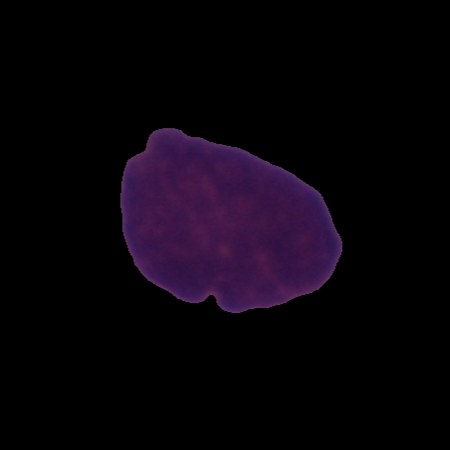
Label: cancer